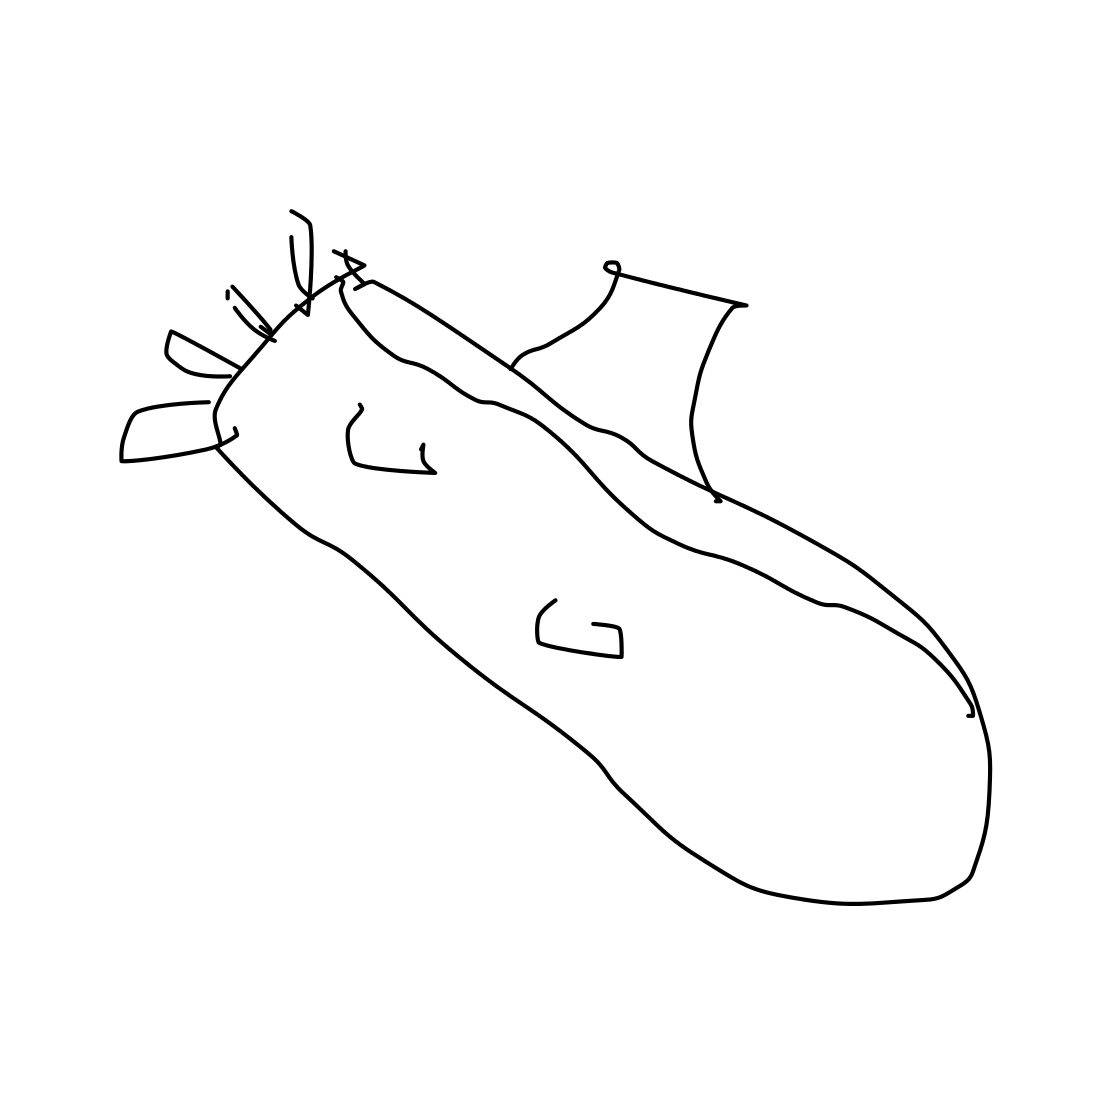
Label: submarine